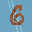
Label: 6